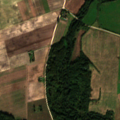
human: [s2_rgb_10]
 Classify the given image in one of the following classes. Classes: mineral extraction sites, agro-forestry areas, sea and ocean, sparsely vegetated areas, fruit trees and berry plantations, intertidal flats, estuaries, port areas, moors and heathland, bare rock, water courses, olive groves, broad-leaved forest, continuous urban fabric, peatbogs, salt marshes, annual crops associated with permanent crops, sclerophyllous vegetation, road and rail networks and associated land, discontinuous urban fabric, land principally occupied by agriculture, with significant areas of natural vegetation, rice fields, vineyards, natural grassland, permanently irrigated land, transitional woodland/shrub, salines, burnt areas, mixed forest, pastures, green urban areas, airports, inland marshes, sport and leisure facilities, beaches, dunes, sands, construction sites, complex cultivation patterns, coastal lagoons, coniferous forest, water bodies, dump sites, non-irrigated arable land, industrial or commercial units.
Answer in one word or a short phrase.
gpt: non-irrigated arable land, broad-leaved forest, mixed forest